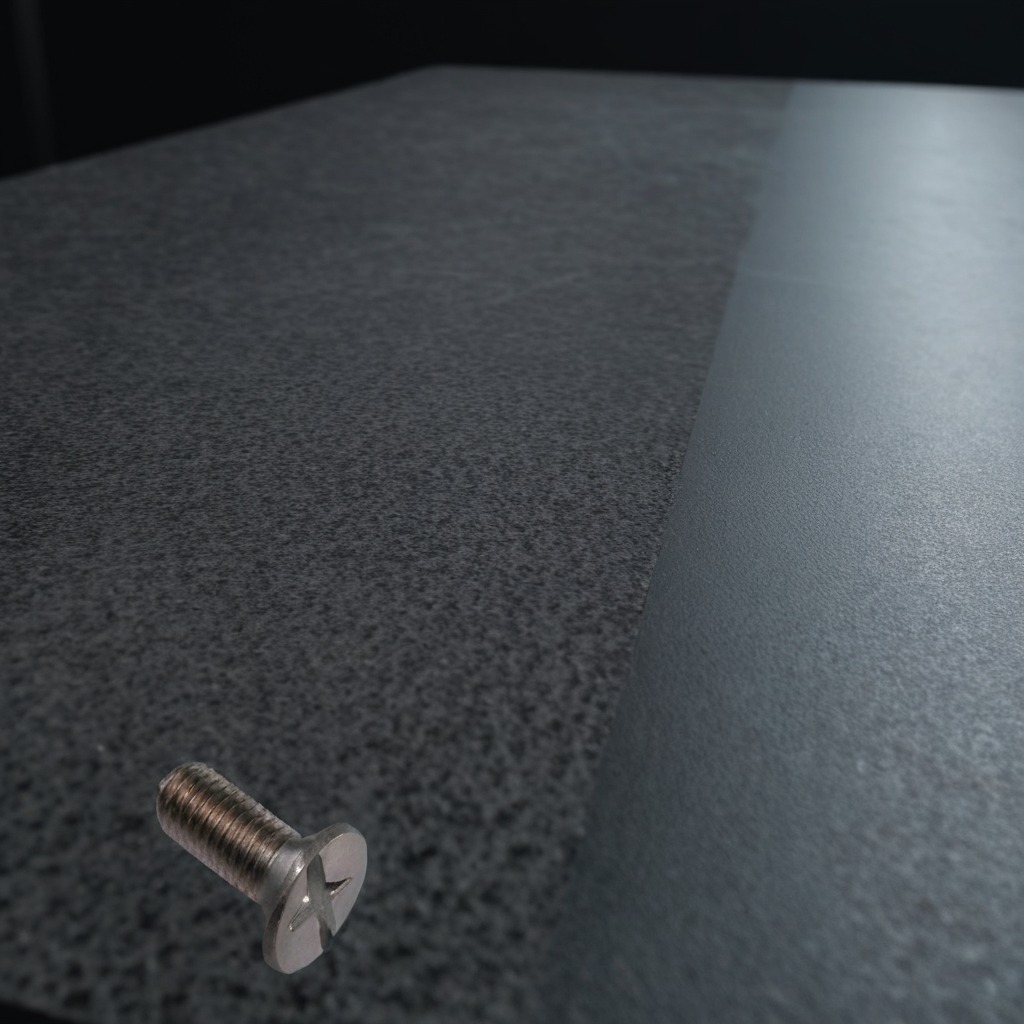
A metal screw is lying on the clean granite table inside a workshop at night.